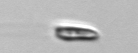
Label: Chrysochromulina